Field crop: tomato
Growth stage: 1
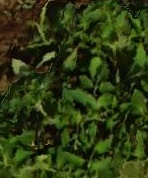
Species: tomato